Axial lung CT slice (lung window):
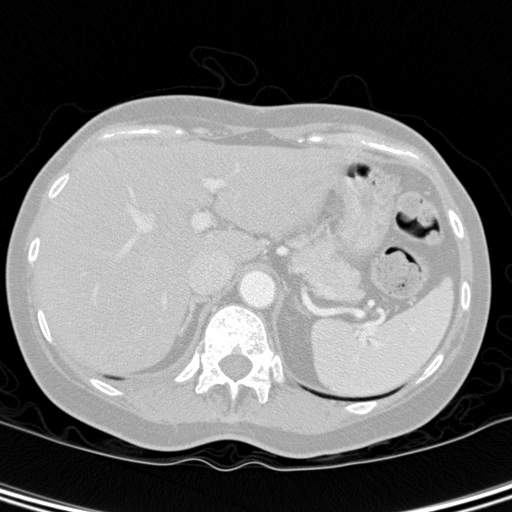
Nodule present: no